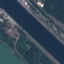
Label: River